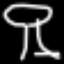
Label: mushroom